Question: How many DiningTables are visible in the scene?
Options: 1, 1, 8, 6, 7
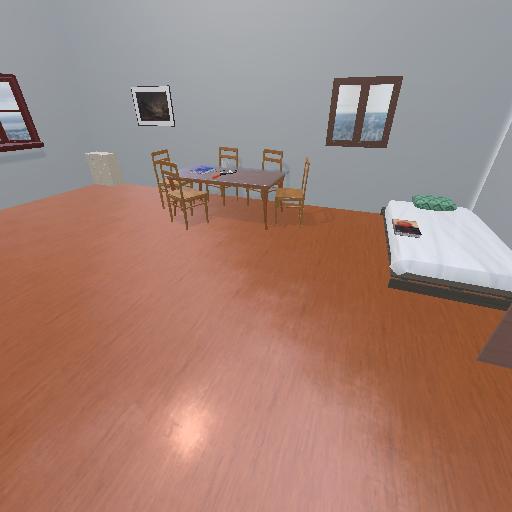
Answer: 1